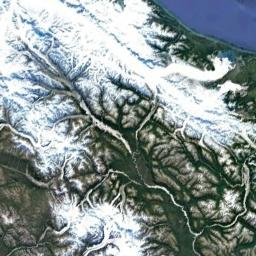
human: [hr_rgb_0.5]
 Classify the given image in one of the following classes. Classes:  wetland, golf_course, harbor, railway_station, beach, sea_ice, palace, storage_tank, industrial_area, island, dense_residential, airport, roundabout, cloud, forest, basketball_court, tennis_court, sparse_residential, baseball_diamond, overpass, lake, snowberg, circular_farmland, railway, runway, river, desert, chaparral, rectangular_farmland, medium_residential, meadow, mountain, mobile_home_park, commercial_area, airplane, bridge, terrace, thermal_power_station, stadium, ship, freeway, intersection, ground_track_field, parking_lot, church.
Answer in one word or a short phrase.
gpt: snowberg